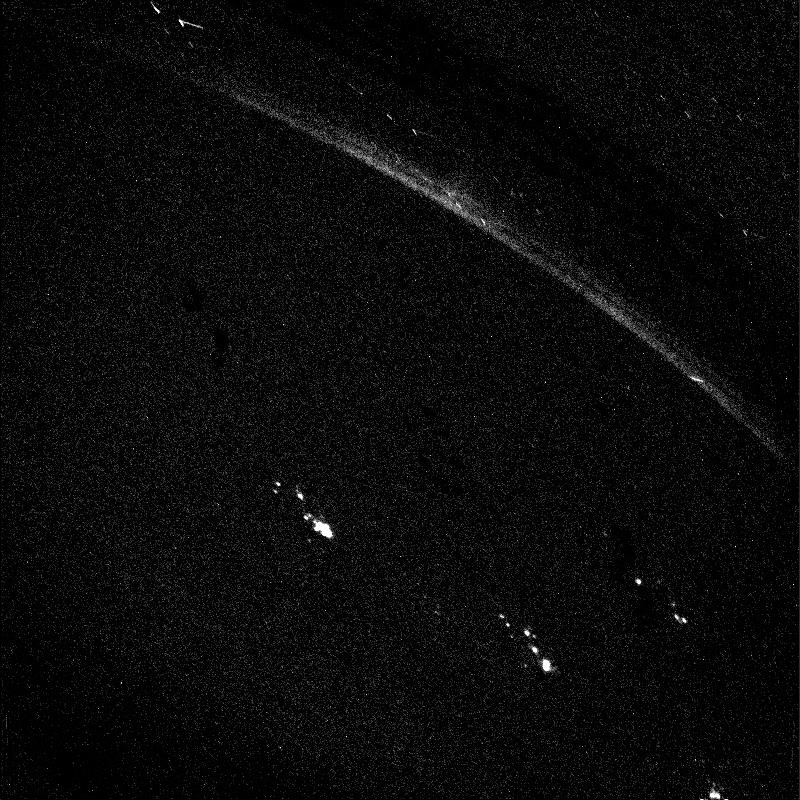
Lights In The Night Jupiter, Voyager